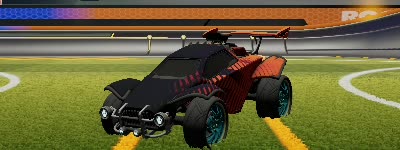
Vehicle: octane